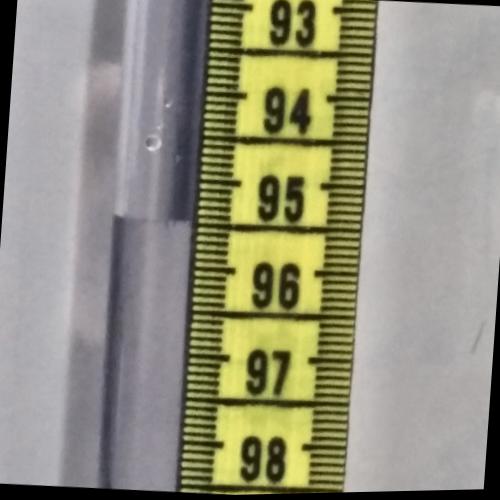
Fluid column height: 95.5 cm